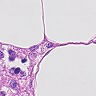
Metastatic tissue present: no